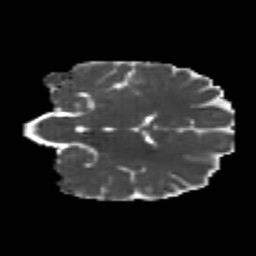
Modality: MD
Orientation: coronal
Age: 22
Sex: female
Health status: healthy
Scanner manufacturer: philips
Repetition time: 7.385 s
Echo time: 0.08599 s